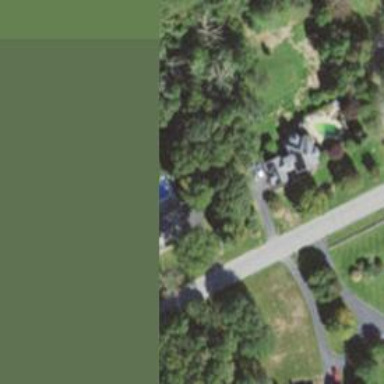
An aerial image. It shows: Residential driveway designated as service road.